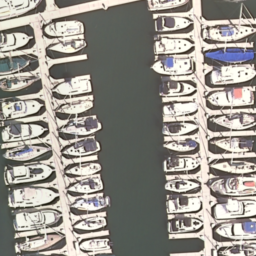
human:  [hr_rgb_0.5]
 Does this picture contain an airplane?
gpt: no

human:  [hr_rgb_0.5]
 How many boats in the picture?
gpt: forty-three

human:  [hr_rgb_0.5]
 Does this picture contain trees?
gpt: no

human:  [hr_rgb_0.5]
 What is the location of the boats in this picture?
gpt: left and right